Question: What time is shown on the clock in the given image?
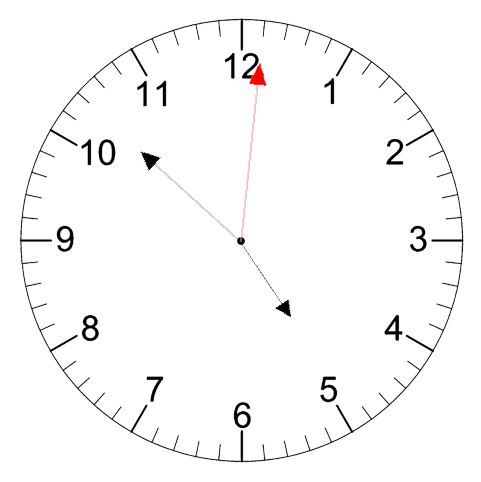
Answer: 04:52:01